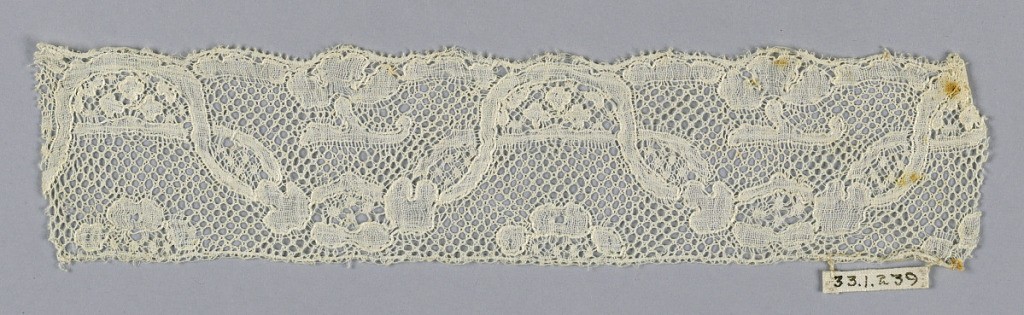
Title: Fragment
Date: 18th century
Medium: linen Technique: bobbin lace, Mechlin style with five hole ground
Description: Scrolling floral forms in a Louis XV pattern in field of ''fond à la Vierge'' or five-hole ground.